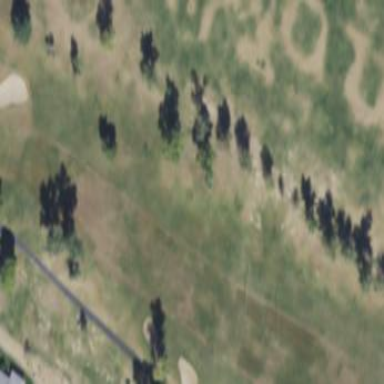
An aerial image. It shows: Rough area in golf course.